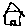
Label: house